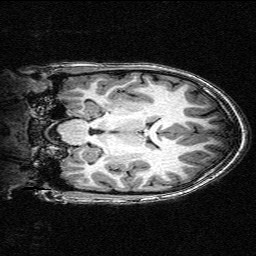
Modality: T1w
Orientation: coronal
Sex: female
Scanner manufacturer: siemens
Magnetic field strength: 3 T
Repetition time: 2.3 s
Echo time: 0.00336 s